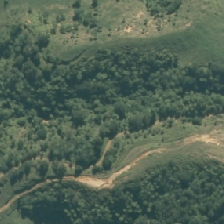
Land cover: broadleaved_indigenous_hardwood